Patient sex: F
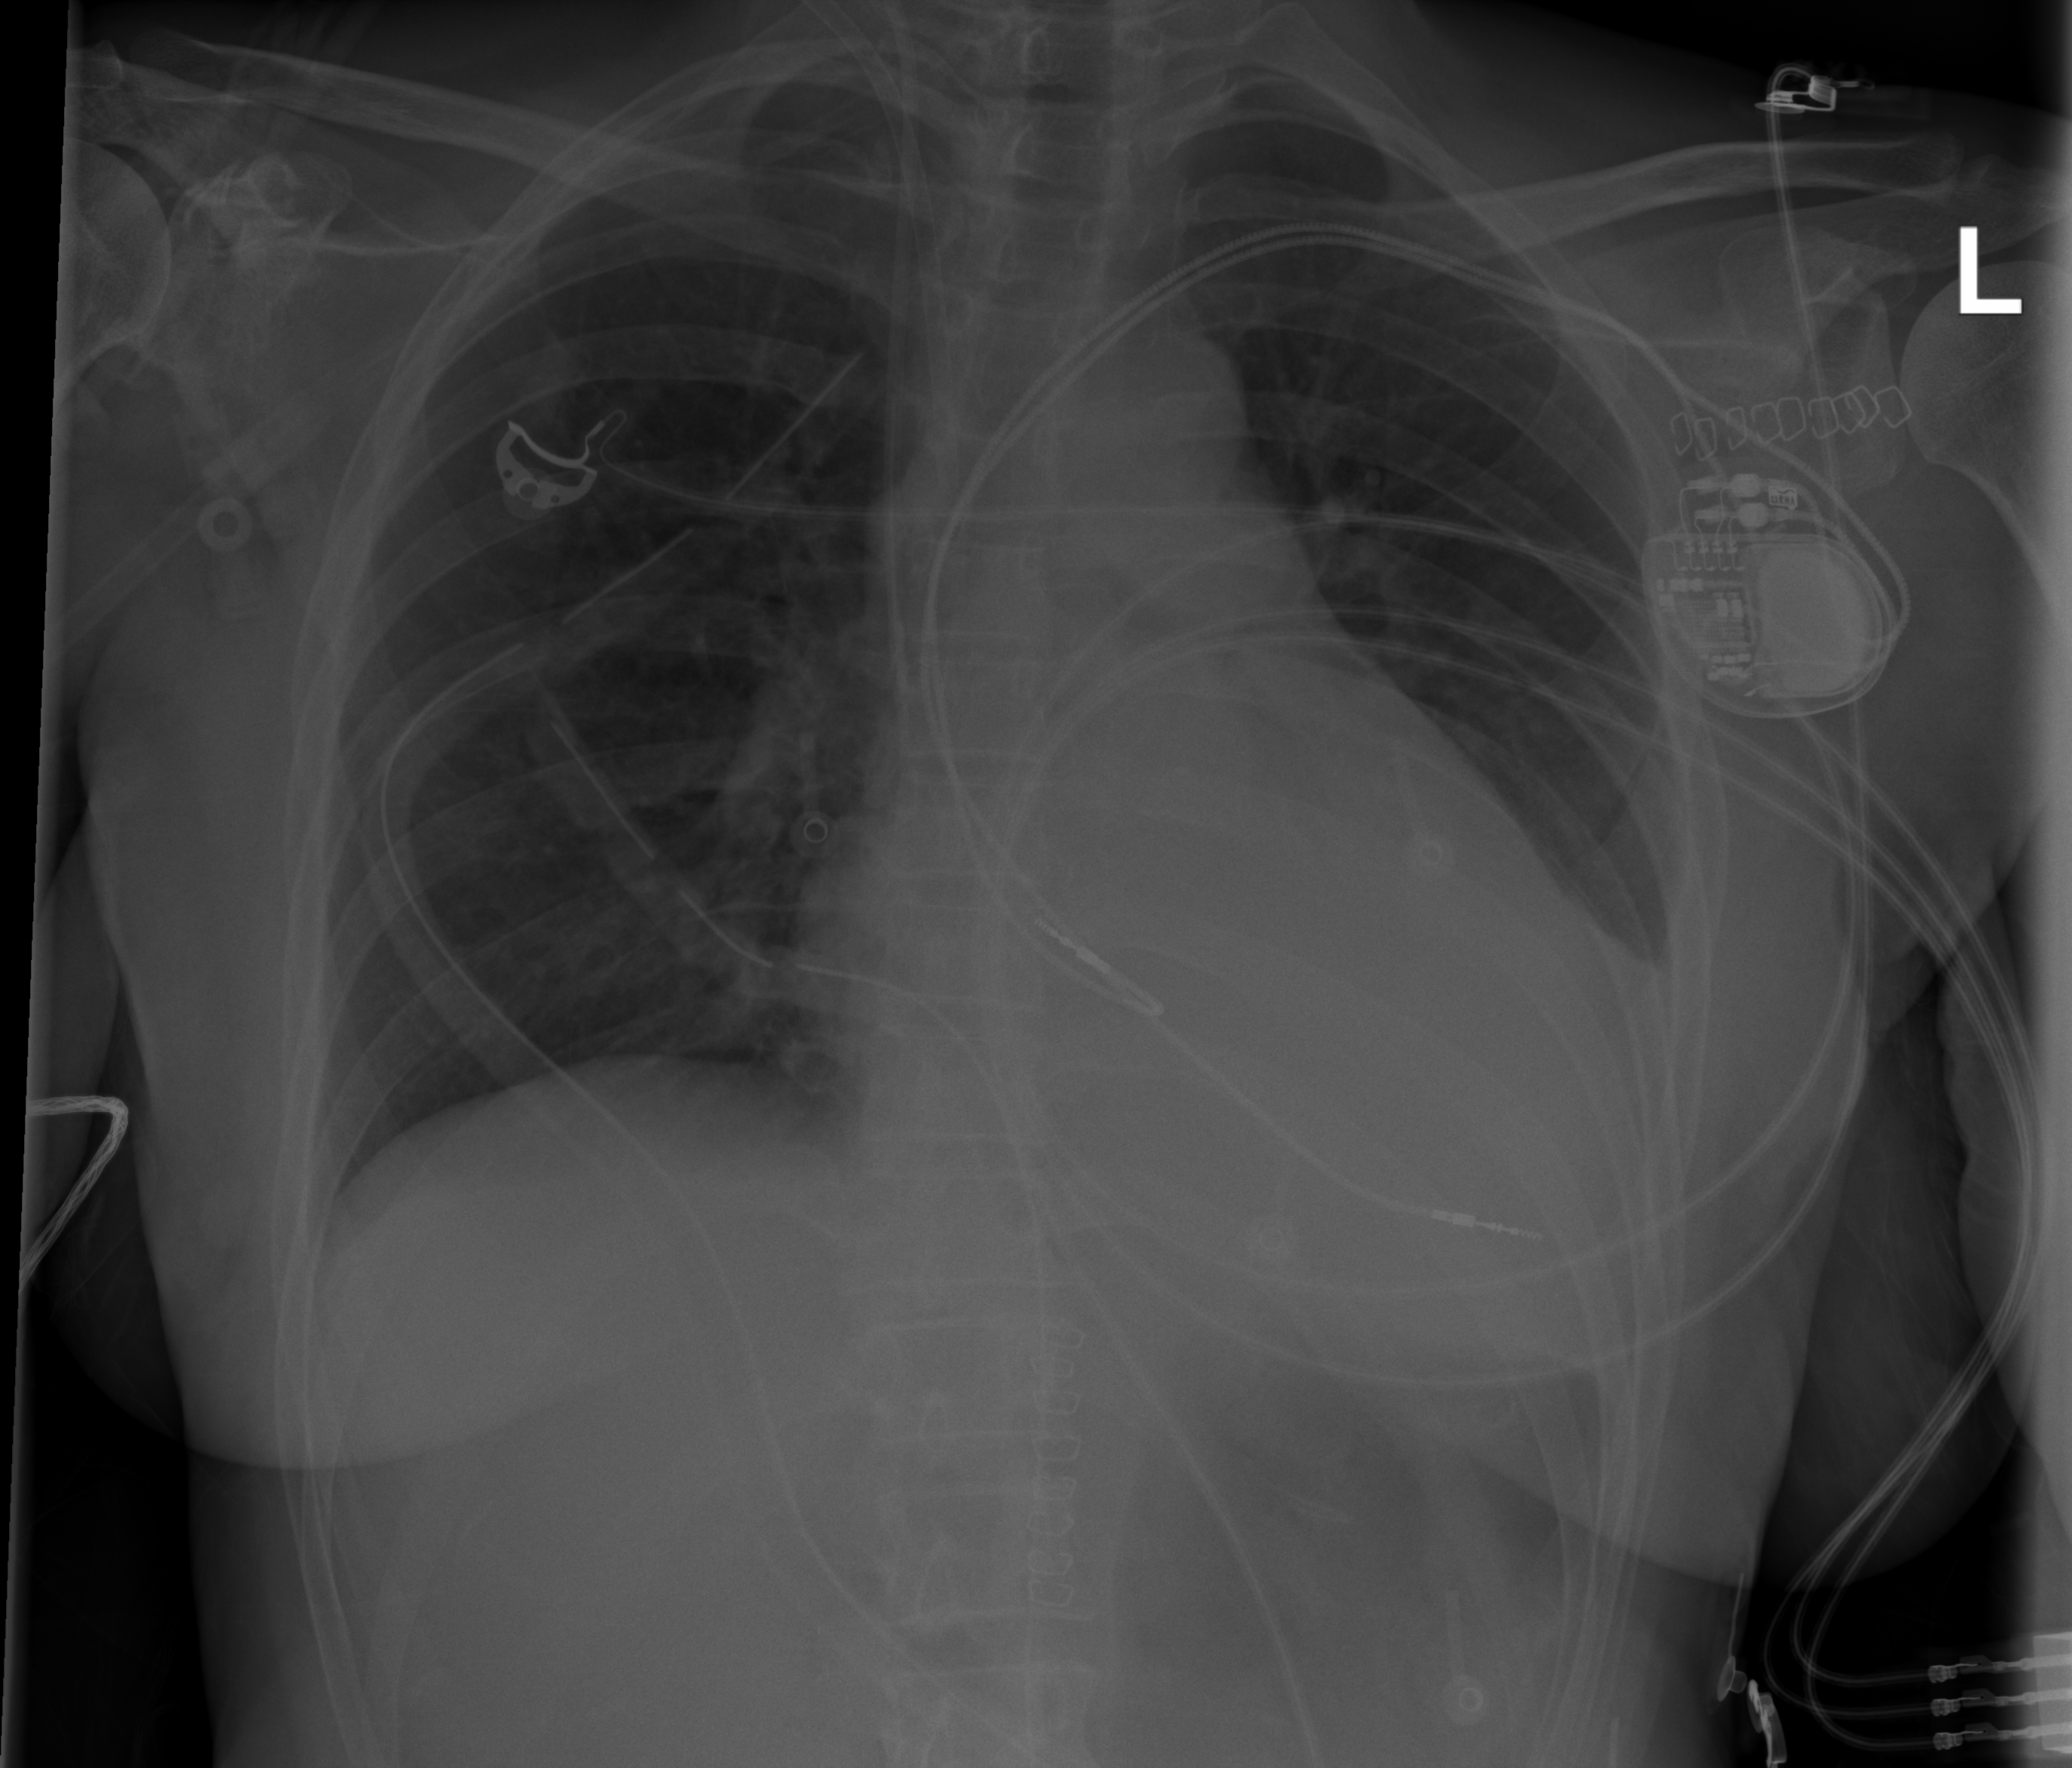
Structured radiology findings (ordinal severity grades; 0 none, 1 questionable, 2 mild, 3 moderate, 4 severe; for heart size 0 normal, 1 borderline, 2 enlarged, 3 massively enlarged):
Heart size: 2
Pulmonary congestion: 0
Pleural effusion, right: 0
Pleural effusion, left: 2
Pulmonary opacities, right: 0
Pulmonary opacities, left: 0
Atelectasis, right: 0
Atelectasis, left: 0